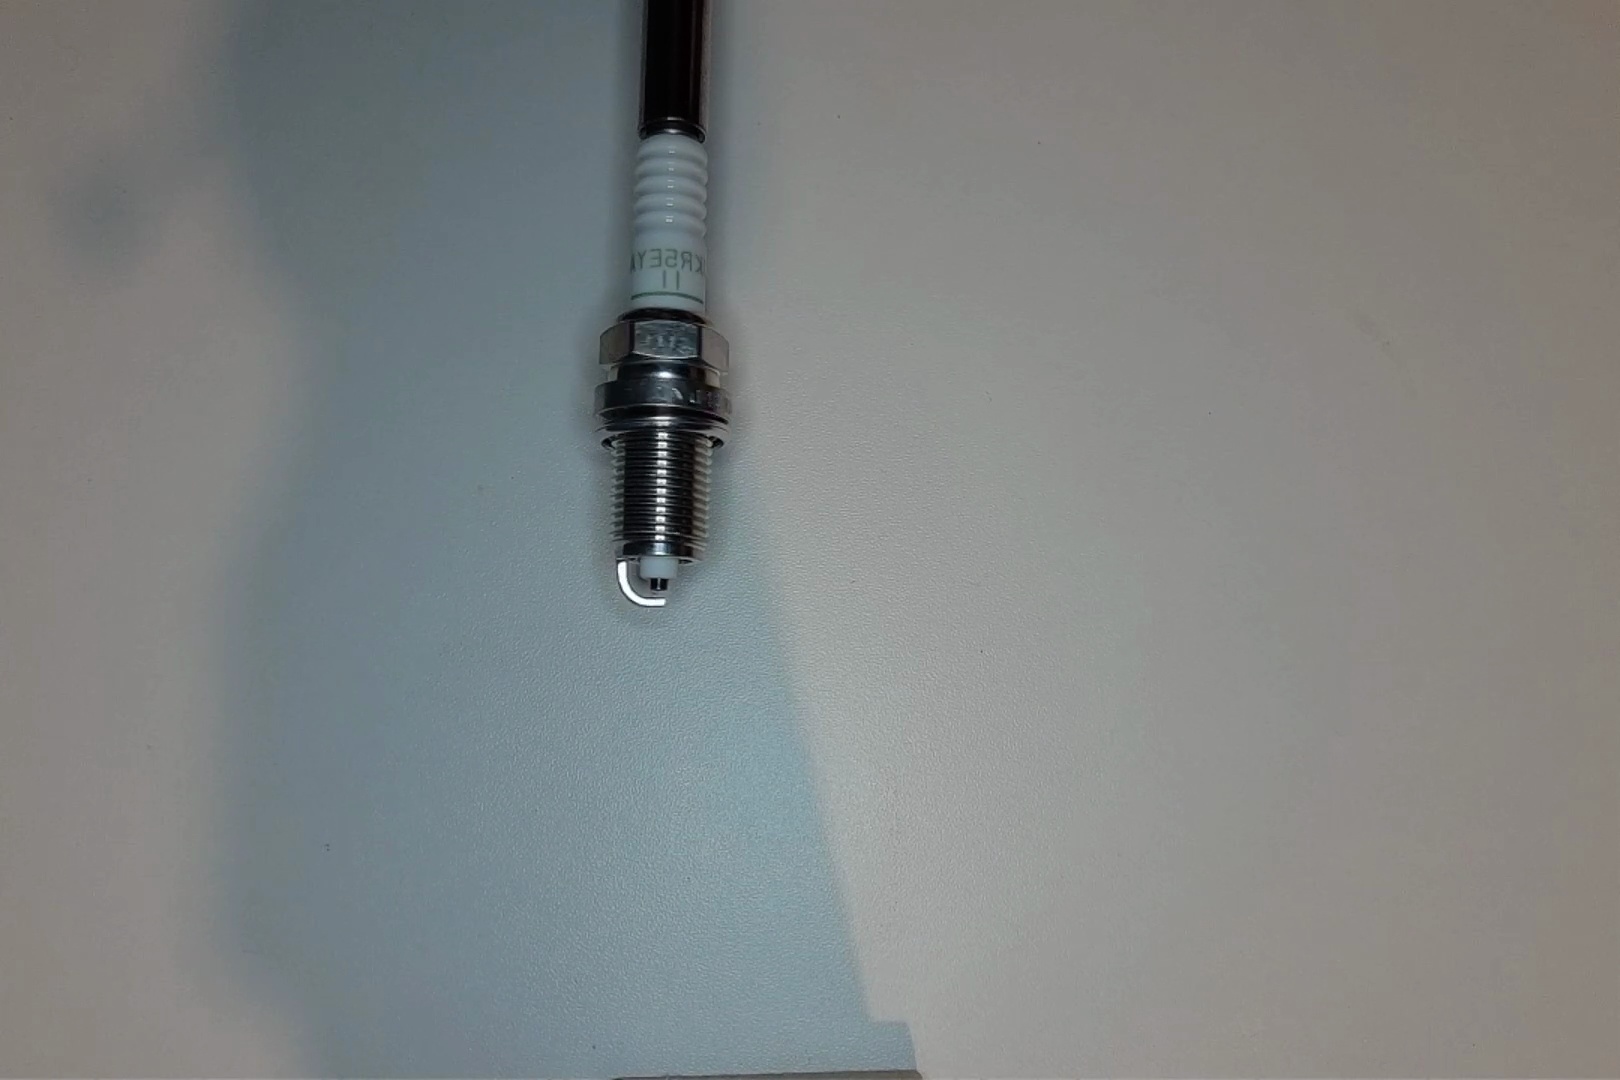
Label: normal